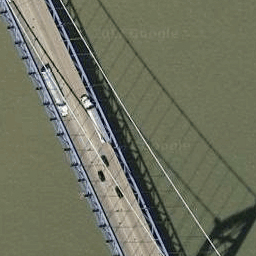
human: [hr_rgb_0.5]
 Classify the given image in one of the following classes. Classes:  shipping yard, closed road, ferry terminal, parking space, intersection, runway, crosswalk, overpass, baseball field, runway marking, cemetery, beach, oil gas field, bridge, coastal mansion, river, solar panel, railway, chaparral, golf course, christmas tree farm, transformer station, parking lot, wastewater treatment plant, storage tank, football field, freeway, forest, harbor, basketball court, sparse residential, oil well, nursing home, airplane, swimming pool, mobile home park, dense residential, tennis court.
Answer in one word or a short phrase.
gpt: bridge